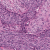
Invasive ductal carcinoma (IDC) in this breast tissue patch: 0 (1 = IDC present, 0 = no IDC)